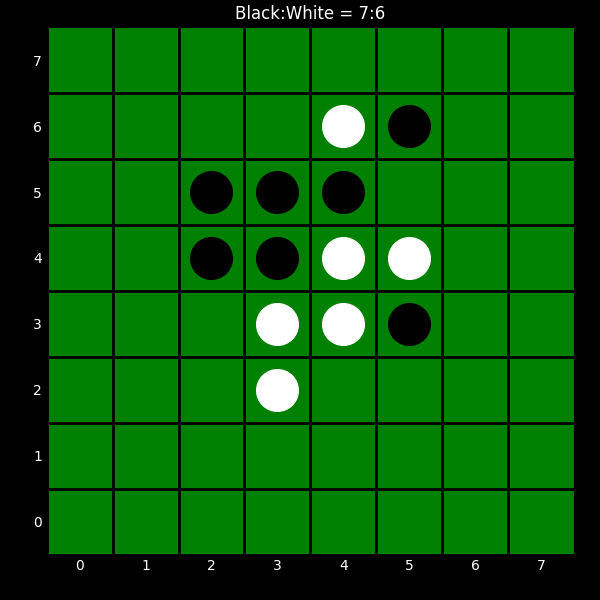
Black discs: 7
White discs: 6